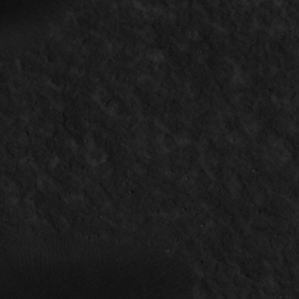
Label: non_frost